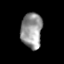
Tissue: skin
Cell type: Endothelial cells
Senescence score: 0.263
Nuclear area (px): 738
Mean DAPI intensity: 150.241